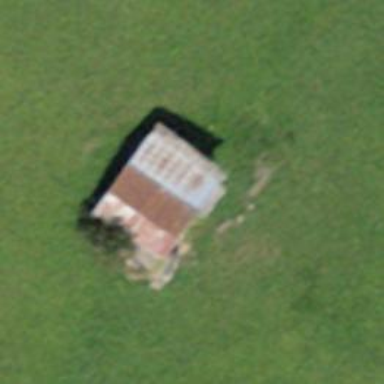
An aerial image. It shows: Rural barn.